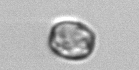
Label: Thalassiosira